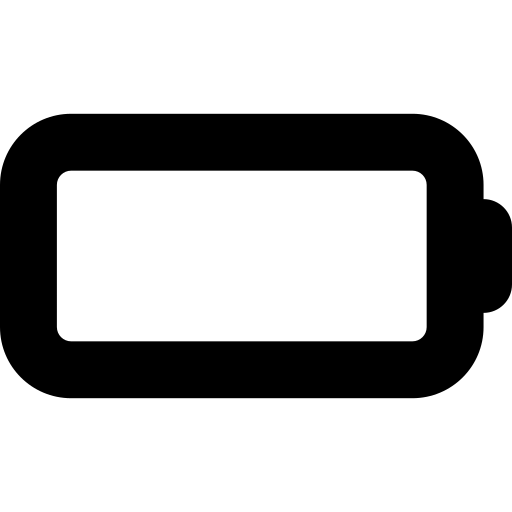
Tags: icon, FontAwesome, fa-icon, solid, battery, empty